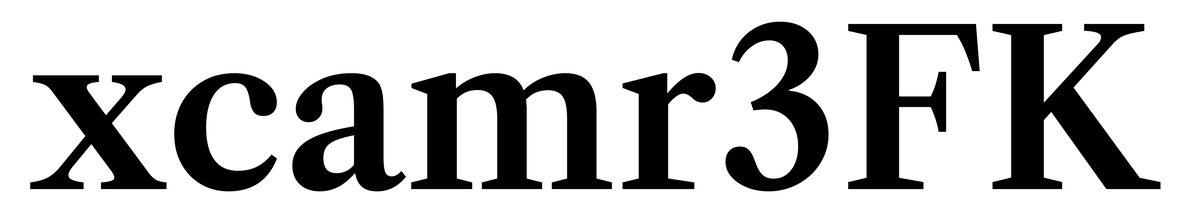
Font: LibreCaslonText_SemiBold